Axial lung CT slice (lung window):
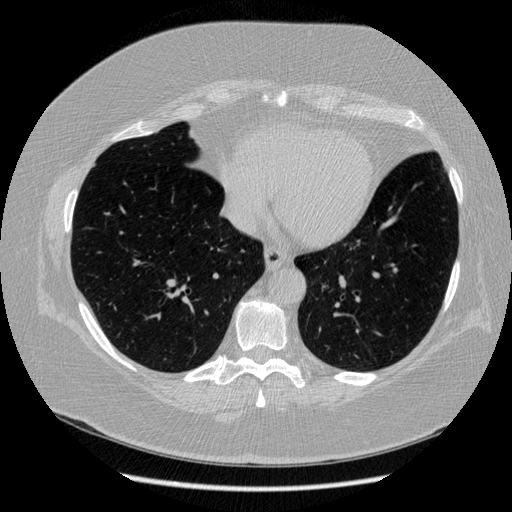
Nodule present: no